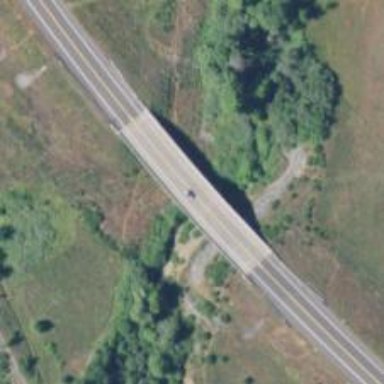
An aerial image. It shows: Bridge on trunk expressway.